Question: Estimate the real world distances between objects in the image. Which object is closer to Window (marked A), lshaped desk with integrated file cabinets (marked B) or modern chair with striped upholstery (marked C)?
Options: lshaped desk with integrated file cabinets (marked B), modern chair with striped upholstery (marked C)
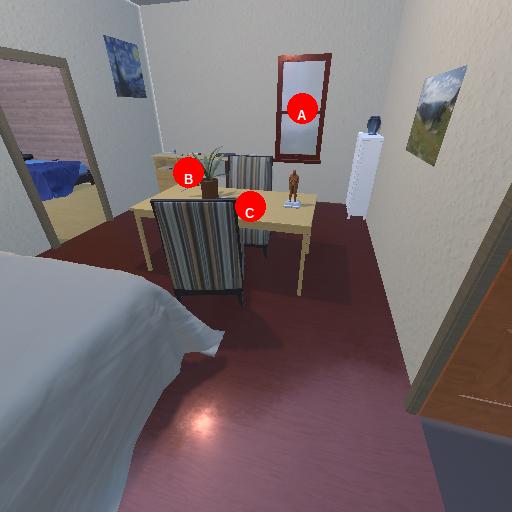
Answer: lshaped desk with integrated file cabinets (marked B)